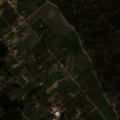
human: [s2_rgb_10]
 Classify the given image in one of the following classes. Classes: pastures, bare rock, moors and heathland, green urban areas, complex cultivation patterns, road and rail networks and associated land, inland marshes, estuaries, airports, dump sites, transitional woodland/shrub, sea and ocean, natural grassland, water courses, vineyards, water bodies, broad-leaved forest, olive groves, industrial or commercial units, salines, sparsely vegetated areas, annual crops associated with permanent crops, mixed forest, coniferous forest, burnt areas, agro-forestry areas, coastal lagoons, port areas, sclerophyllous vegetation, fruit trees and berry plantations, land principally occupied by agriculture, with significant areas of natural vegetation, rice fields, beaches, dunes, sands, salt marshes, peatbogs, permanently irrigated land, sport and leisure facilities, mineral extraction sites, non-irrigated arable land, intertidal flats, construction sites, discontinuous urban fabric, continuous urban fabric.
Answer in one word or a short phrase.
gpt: permanently irrigated land, complex cultivation patterns, broad-leaved forest